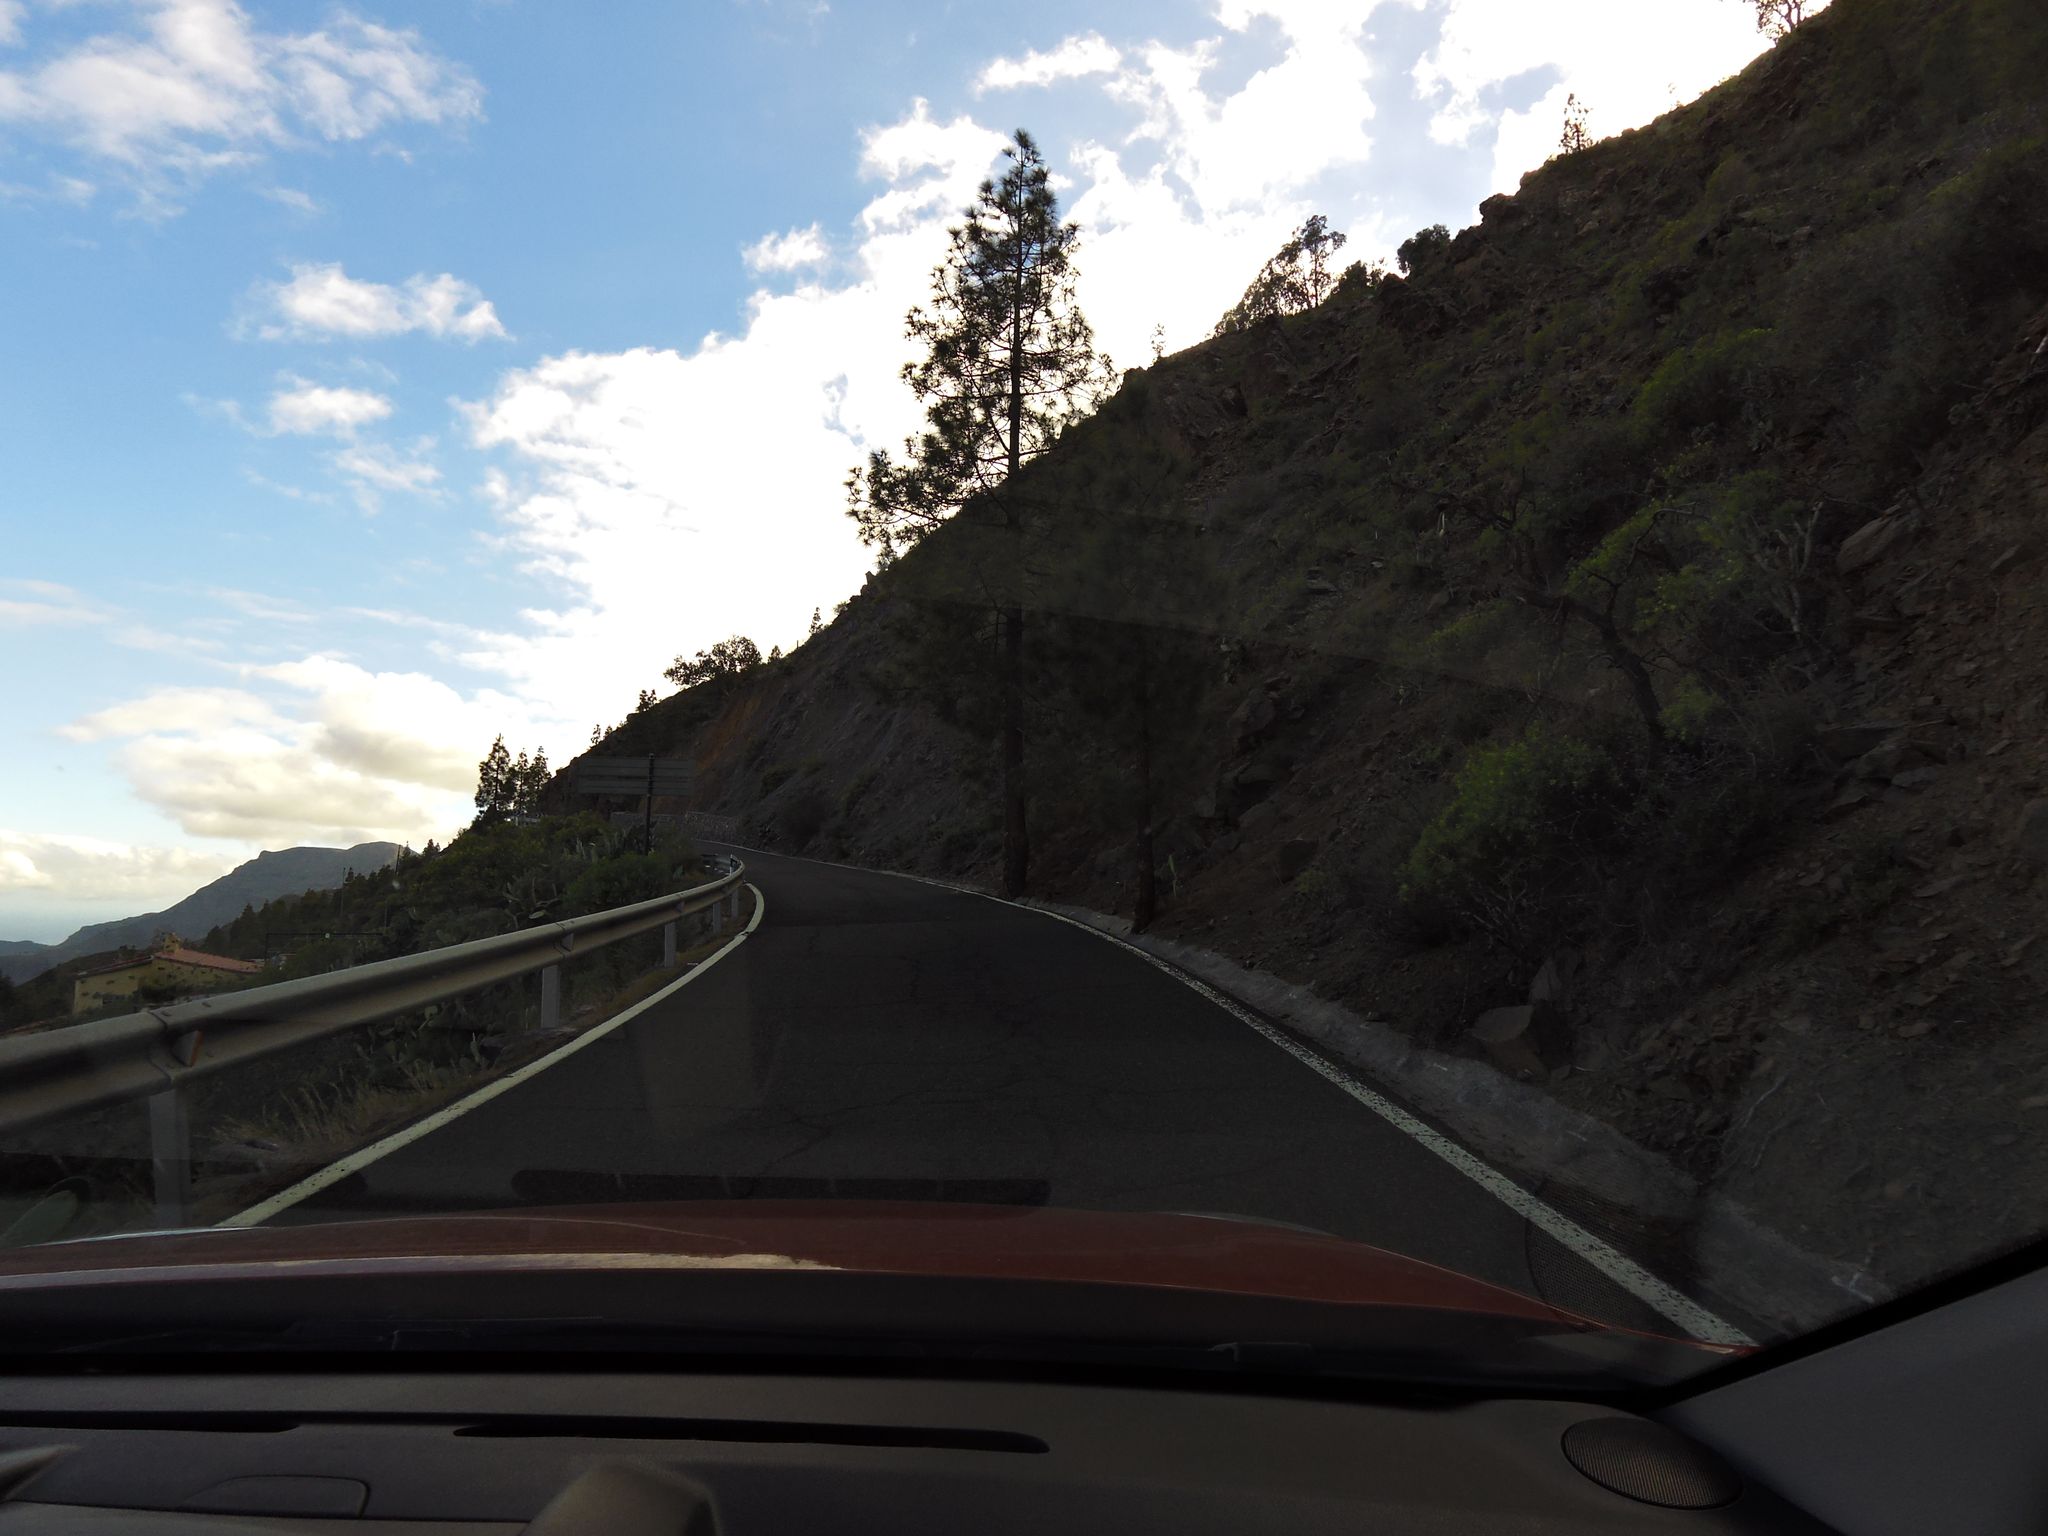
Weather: cloudy
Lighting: day
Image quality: slightly poor
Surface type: driving surface
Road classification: primary
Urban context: low density rural
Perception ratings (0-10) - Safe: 2.16, Lively: 1.79, Beautiful: 1.49, Boring: 7.41, Depressing: 6.57, Wealthy: 4.46